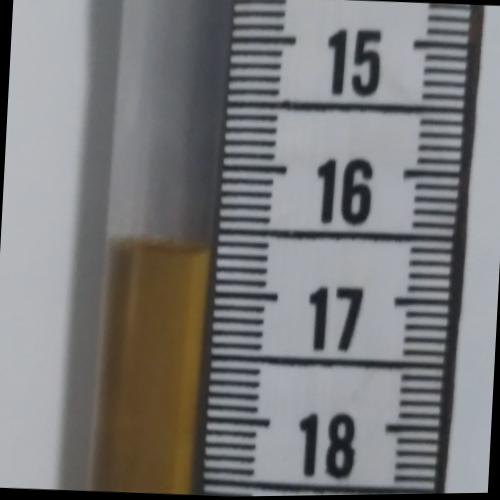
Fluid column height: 16.7 cm